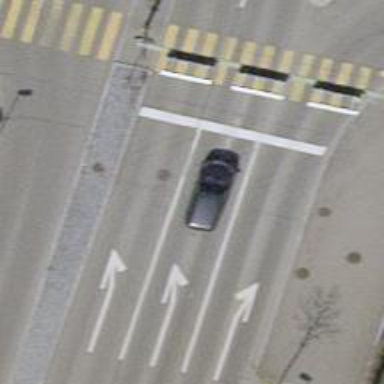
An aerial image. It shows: Road with traffic signals.